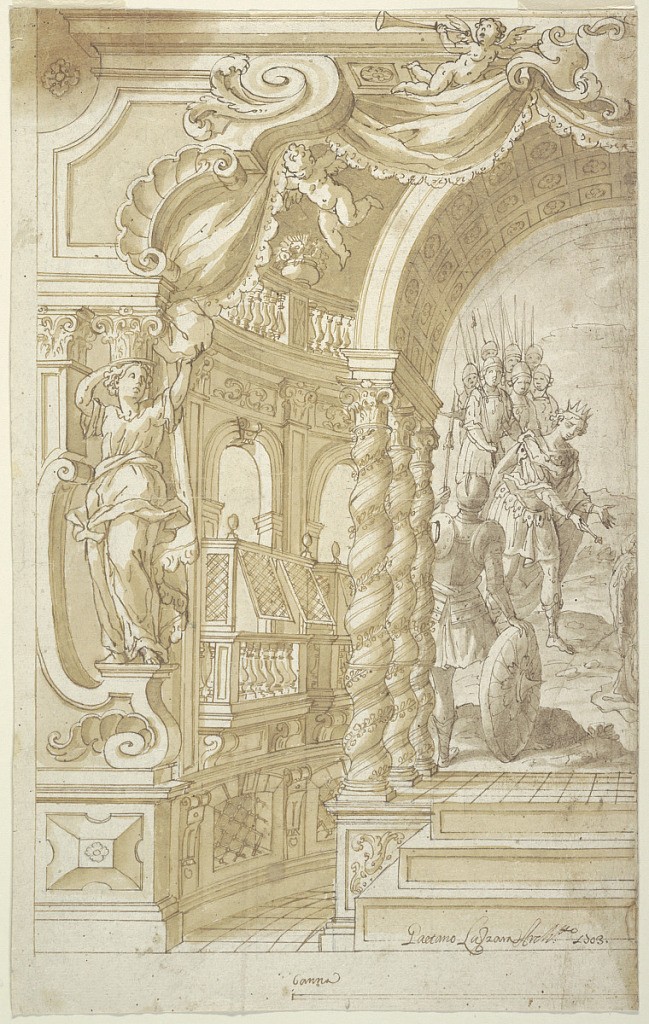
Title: Design for an Illusionistic Wall Decoration, with a King Accompanied by Soldiers
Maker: Gaetano Lazzara, Italian, d. ca. 1730
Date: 1703
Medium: Pen and brown ink, brush and brown wash, black chalk on white laid paper
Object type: Drawing
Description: Left half of an architectural interior is shown. View through a kind of proscenium with a caryatid in an apse. It has a basement with window grates. The main floor has the shape of an arcade with balconies with screens. Three steps lead into the center to a platform upon which twisted columns, three in a row, support an arch. Shown is "Ahasverus," accompanied by soldiers, stretching out his arms towards "Esther," kneeling. The mace is in his right hand. Framing line, below, at left. Below is the scale: "Canna."